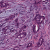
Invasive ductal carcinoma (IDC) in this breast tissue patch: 1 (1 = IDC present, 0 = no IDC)